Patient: sex F, age 77
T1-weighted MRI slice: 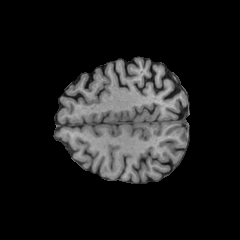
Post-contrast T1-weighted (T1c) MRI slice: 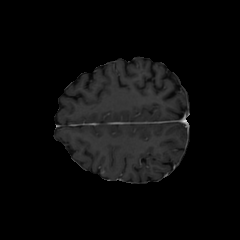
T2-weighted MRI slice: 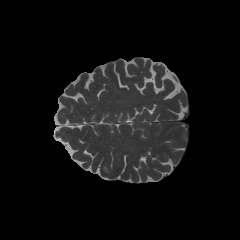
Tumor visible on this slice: no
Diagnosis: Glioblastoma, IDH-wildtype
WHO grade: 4